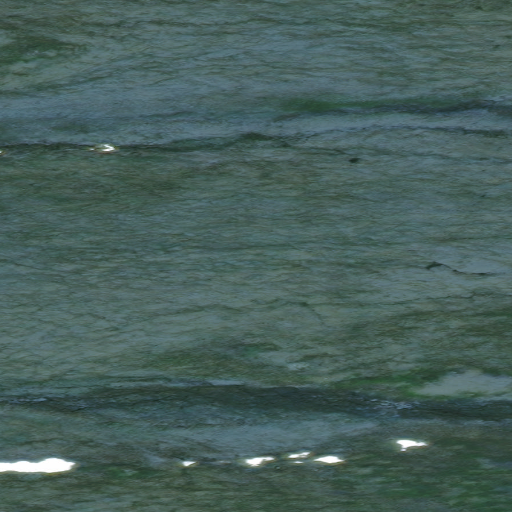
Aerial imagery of cliff(s) in Alaska named Kakuktukruich Bluff containing only unknown